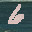
Label: 6